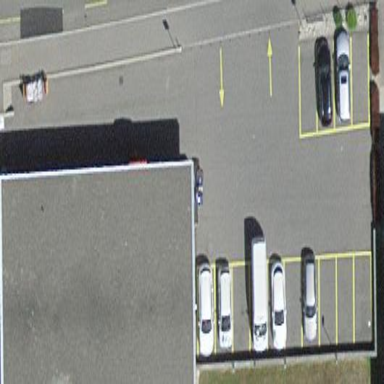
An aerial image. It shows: Parking area.